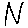
Label: zigzag